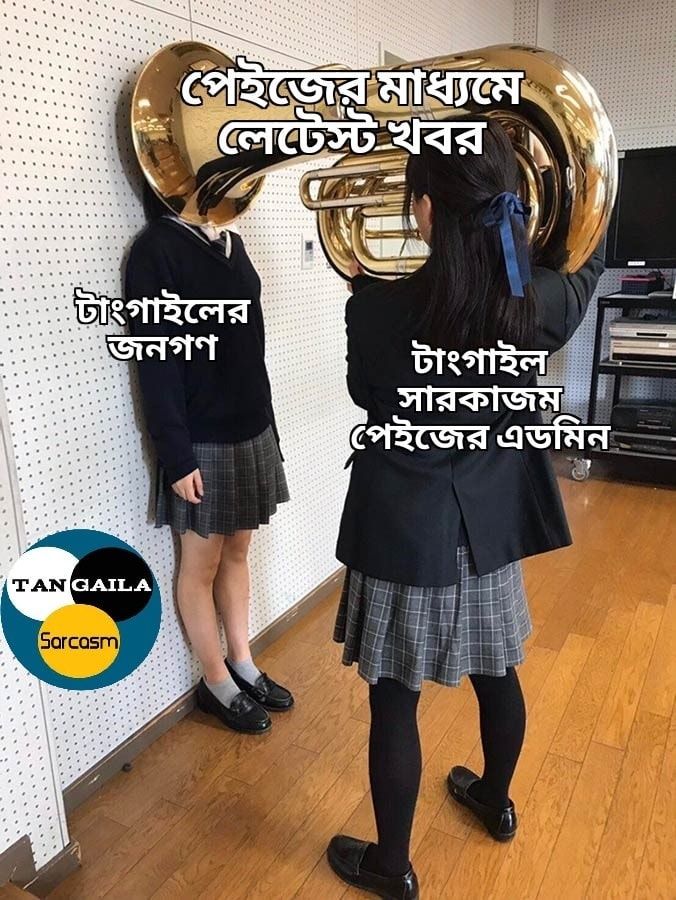
Caption: পেইজের মাধ্যমে লেটেস্ট খবর    টাংগাইলের জনগণ   টাংগাইল সারকাজম পেইজের এডমিন
Label: non-hate